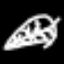
Label: leaf